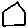
Label: house